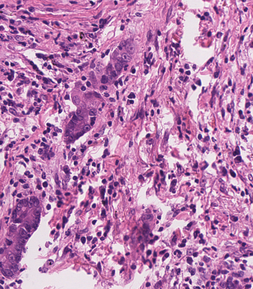
Tumor epithelial tissue: yes
Tumor-associated stroma tissue: yes
Normal tissue: no